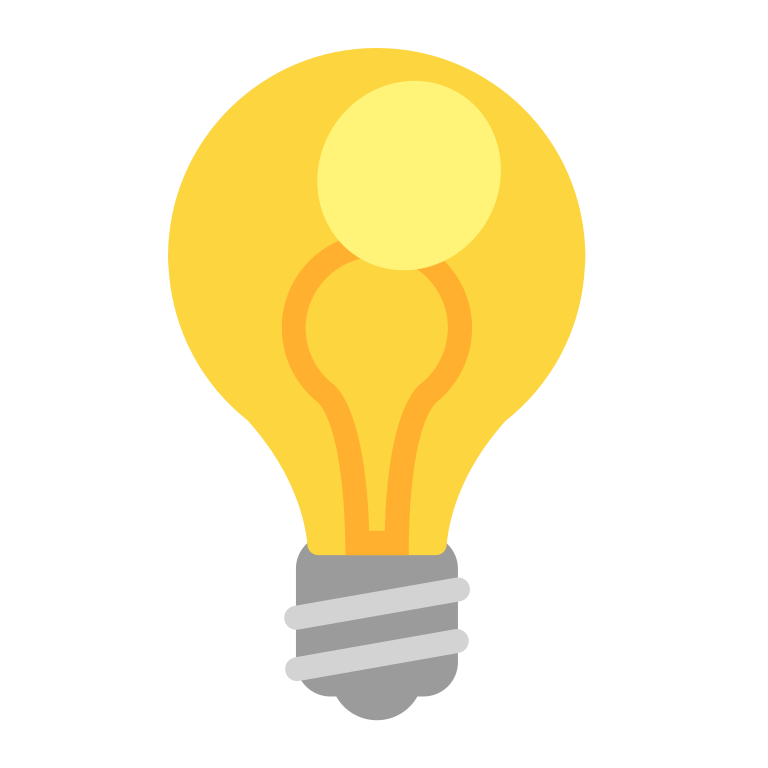
light bulb flat